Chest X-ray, PA view. Patient: 64 years old, sex M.
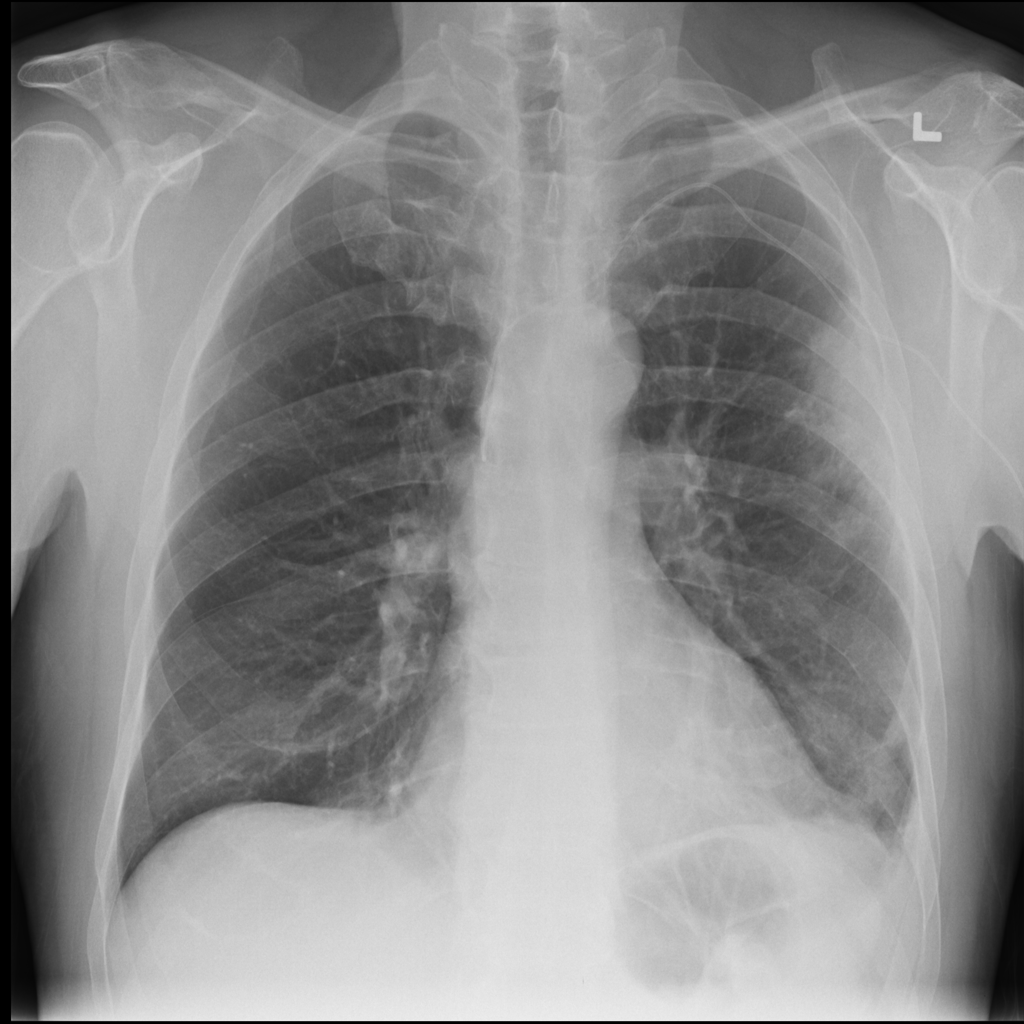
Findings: Consolidation, Effusion, Infiltration